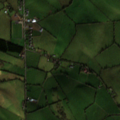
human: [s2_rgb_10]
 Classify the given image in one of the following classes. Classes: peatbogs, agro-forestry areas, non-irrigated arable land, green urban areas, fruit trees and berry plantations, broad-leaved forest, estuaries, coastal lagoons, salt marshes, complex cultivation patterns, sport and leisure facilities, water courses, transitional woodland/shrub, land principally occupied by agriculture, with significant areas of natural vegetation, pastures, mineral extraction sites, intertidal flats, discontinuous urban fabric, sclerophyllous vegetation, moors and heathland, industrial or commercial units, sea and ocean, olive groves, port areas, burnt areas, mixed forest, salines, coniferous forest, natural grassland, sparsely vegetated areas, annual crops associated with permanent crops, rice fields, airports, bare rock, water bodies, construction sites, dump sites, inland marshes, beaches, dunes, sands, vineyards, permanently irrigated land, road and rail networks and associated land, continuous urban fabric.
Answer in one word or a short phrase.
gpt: pastures, land principally occupied by agriculture, with significant areas of natural vegetation